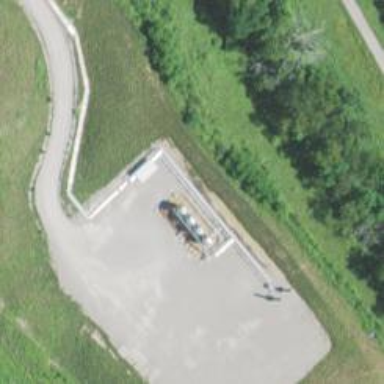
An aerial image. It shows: Storage tank with man-made structure.